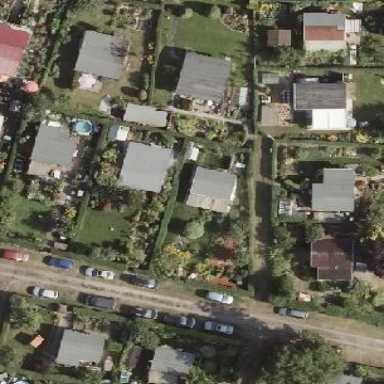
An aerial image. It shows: Plot within allotments.